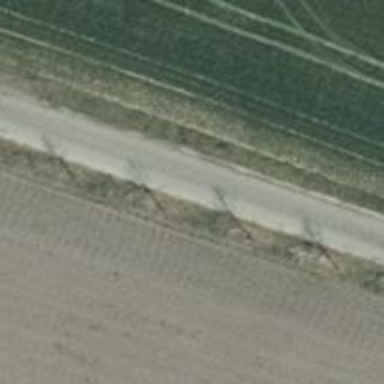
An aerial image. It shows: Avenue of trees.